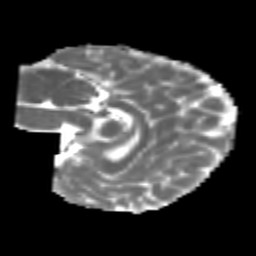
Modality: MD
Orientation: sagittal
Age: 7
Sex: male
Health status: healthy